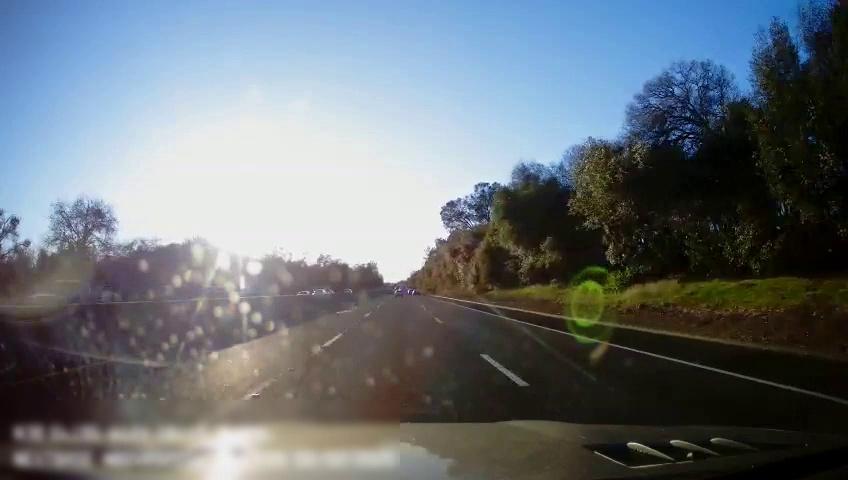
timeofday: Day
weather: Cloudy
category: Drivable Space
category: Vehicles | SUV
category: Vehicles | Car
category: Vehicles | Car
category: Vehicles | Car
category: Lanes | Alternate Lane
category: Lanes | Current Lane
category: Lanes | Current Lane
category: Lanes | Alternate Lane